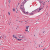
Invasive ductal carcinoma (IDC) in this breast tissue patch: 1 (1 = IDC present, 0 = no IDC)